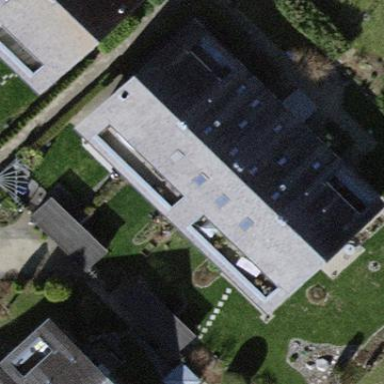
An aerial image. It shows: Terrace building.